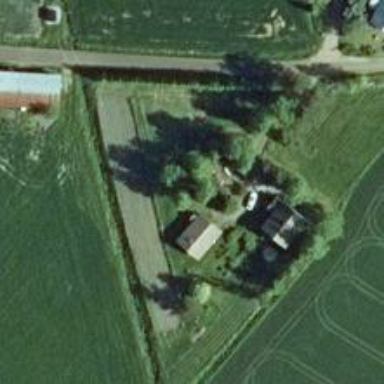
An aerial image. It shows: Farm.